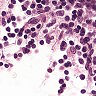
Metastatic tissue present: no